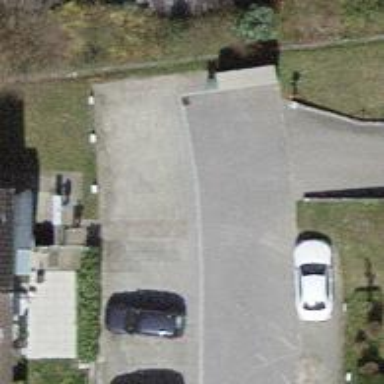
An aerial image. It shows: Alleyway designated as service road.